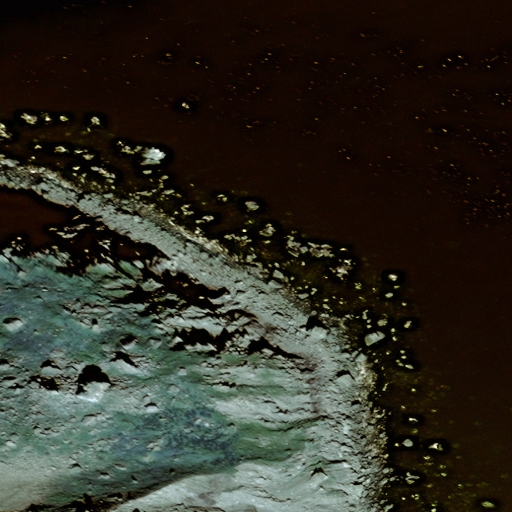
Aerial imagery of cape in Alaska named Castle Cape containing only unknown